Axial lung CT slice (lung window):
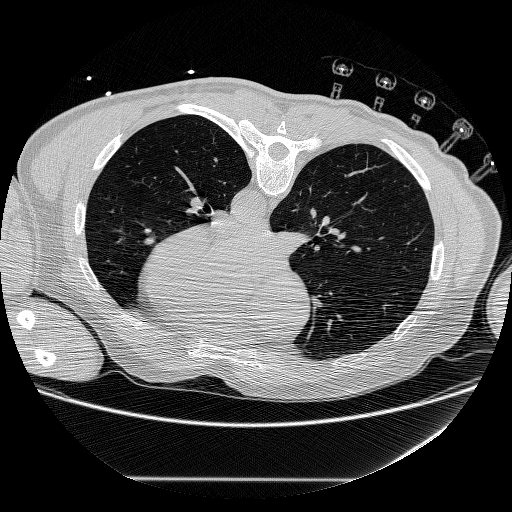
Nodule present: no